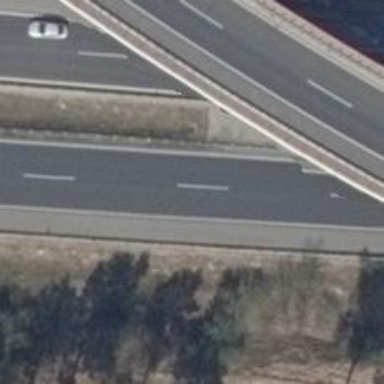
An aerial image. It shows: View of motorway.